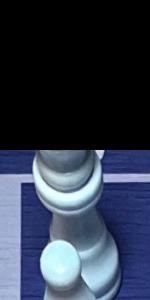
Label: King_White